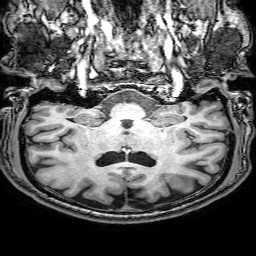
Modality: T1w
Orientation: sagittal
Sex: male
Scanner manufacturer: philips
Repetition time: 0.008106 s
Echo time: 0.00371 s